Interaction volume radius: 5 \u00c5
Interaction volume height: 40 \u00c5
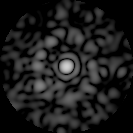
Disorder parameter: 0.8274